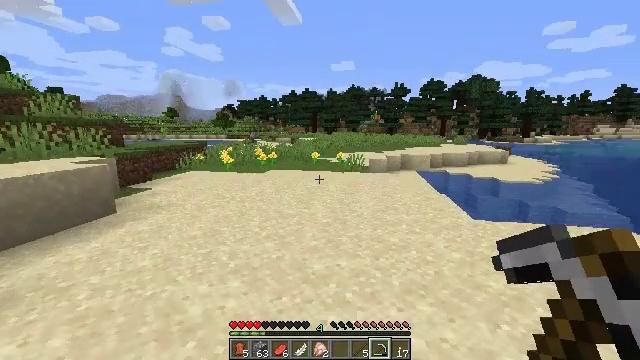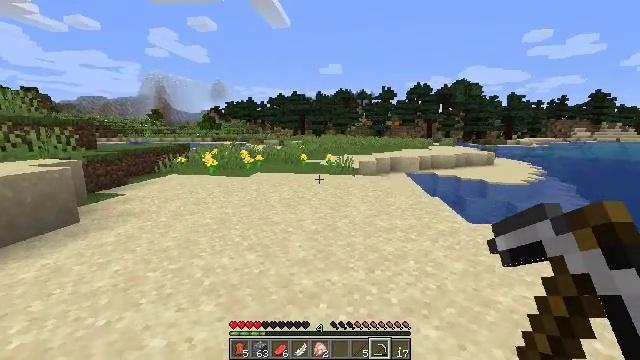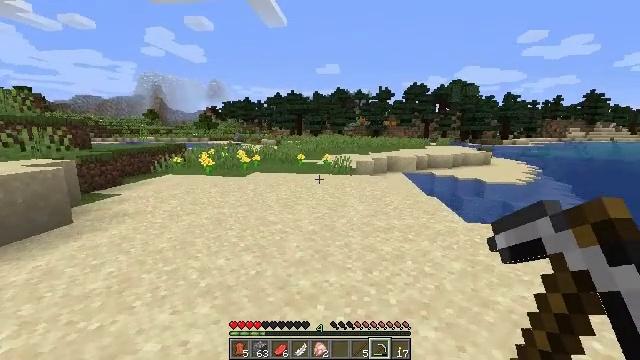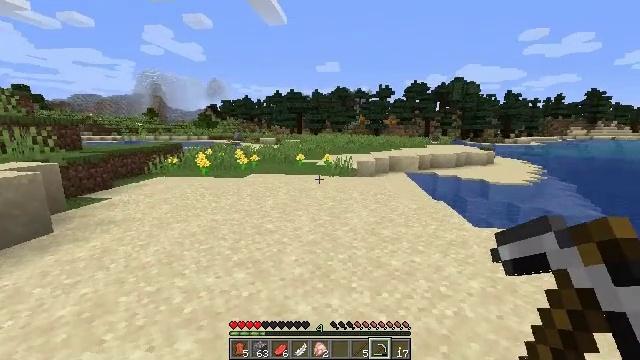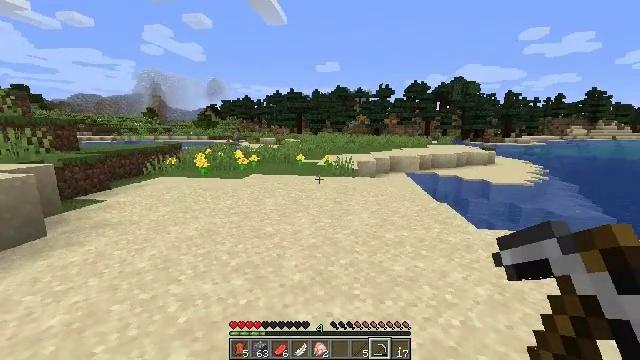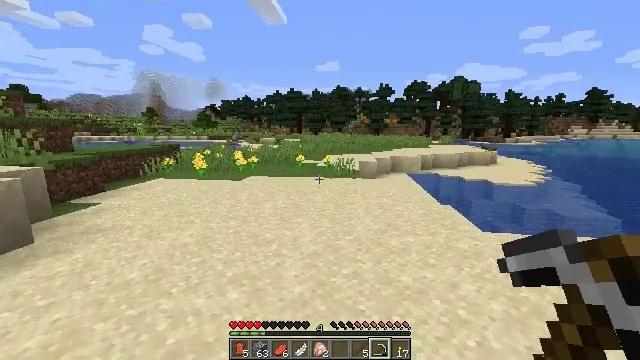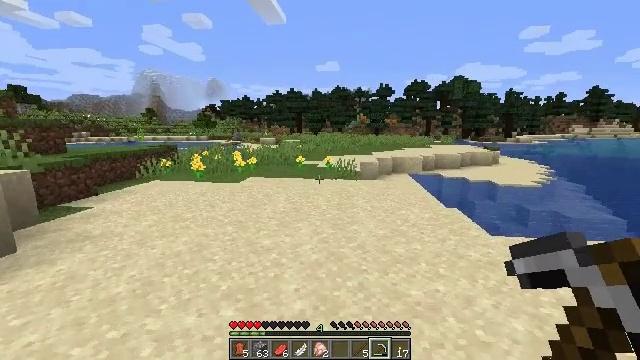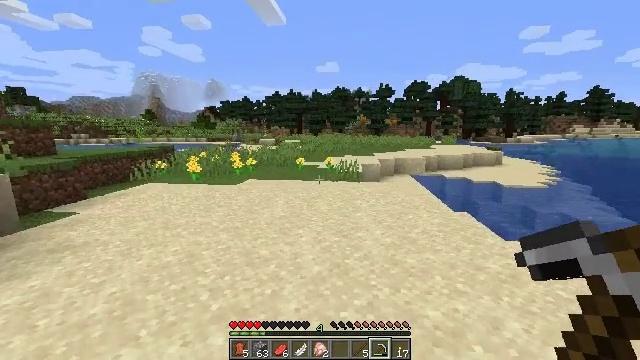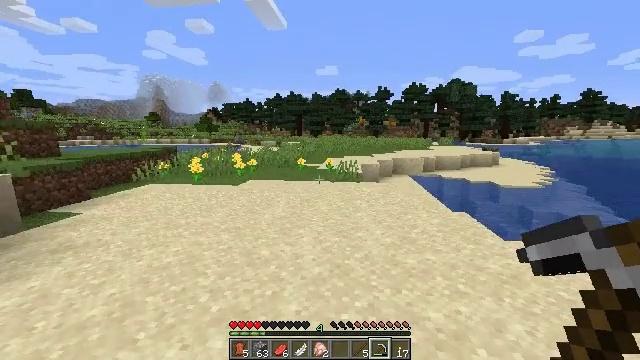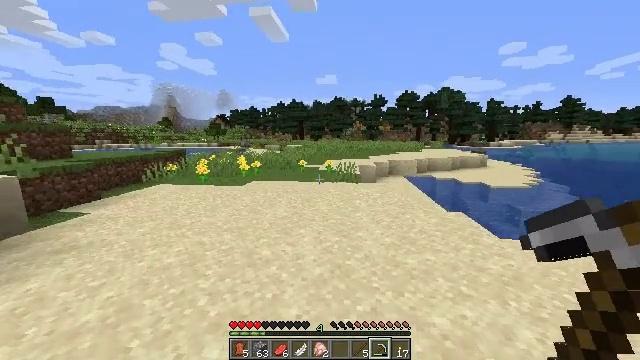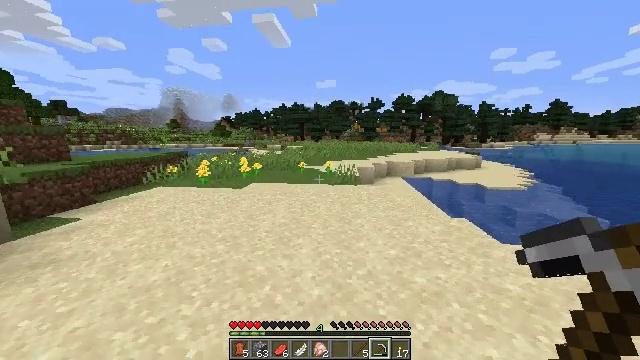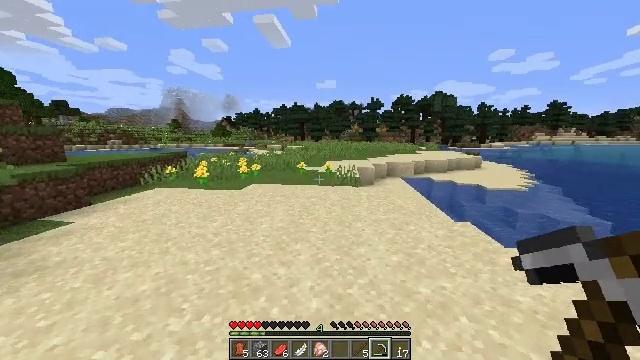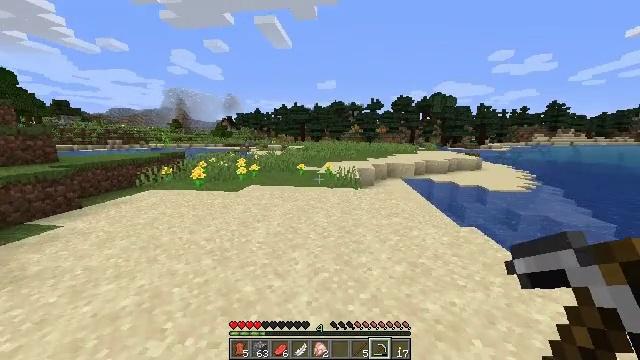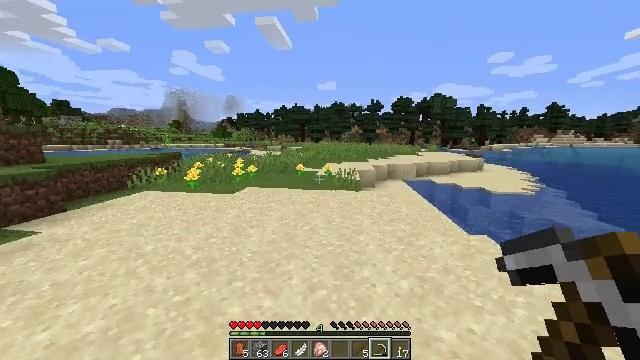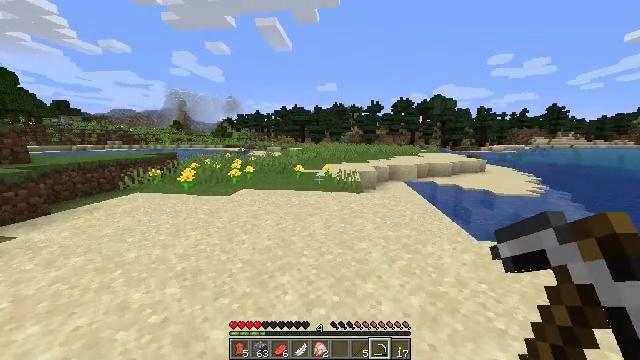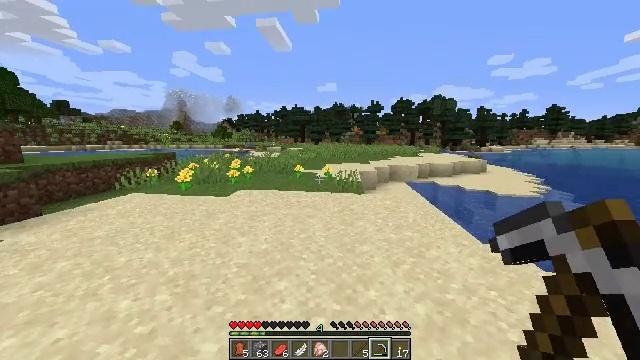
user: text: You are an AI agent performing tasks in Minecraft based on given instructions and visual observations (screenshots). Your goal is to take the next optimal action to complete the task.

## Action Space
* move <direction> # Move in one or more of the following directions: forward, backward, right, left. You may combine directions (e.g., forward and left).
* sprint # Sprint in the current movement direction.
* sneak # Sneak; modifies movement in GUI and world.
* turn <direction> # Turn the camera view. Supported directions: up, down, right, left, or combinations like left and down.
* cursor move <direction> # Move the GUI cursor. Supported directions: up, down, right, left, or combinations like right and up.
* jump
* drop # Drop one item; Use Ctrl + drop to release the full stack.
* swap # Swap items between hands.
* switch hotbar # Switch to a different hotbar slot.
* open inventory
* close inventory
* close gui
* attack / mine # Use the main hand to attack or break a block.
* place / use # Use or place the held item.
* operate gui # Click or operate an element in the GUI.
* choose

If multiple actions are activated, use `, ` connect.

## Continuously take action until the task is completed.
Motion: motion action
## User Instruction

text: Gather the pumpkin stem by mining.
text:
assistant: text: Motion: move forward, turn right
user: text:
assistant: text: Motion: move forward
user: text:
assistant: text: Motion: move forward
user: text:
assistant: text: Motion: move forward
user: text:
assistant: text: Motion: move forward
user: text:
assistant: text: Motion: move forward
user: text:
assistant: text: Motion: move forward, sprint
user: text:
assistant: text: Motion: move forward, sprint
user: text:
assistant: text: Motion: move forward, sprint
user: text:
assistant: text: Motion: move forward, sprint
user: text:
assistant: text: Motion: move forward, sprint
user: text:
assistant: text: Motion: move forward, sprint
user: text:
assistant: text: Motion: move forward, sprint
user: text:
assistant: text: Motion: move forward, sprint
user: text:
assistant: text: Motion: move forward, sprint
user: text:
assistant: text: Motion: move forward, sprint
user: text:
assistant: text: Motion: move forward, sprint
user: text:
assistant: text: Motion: move forward, sprint
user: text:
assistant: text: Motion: move forward, sprint
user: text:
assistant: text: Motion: move forward, sprint
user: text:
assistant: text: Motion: move forward, sprint
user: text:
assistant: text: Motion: move forward, sprint
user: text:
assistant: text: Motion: move forward, sprint
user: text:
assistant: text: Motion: move forward, sprint
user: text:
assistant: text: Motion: move forward, sprint
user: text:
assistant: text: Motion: move forward, sprint
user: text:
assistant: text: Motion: move forward, sprint
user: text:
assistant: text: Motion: move forward, sprint
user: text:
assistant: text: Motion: move forward
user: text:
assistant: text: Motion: move forward